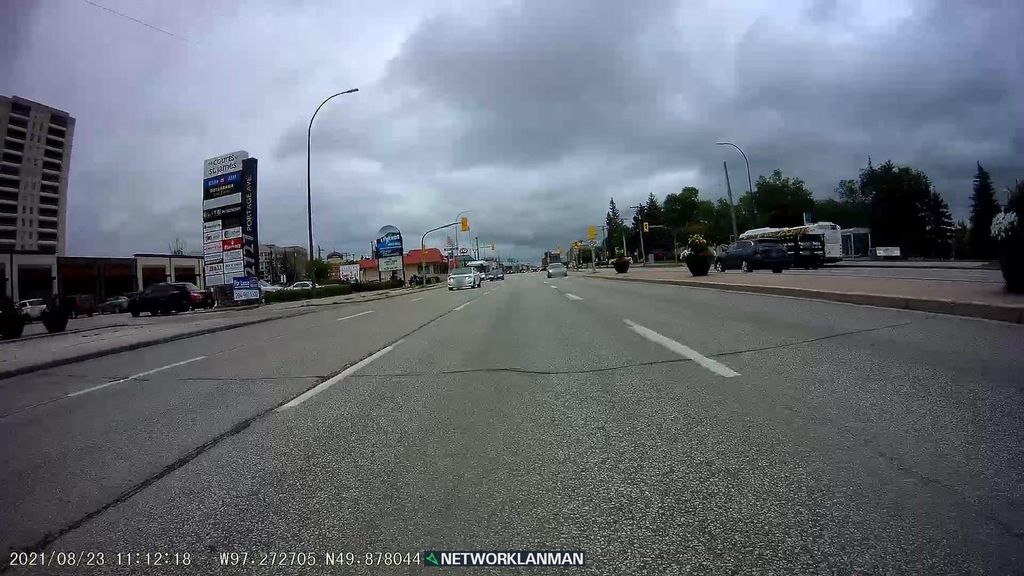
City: winnipeg